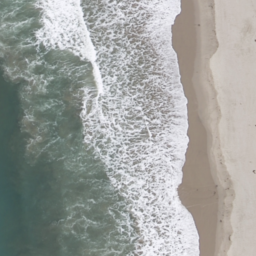
Label: beach